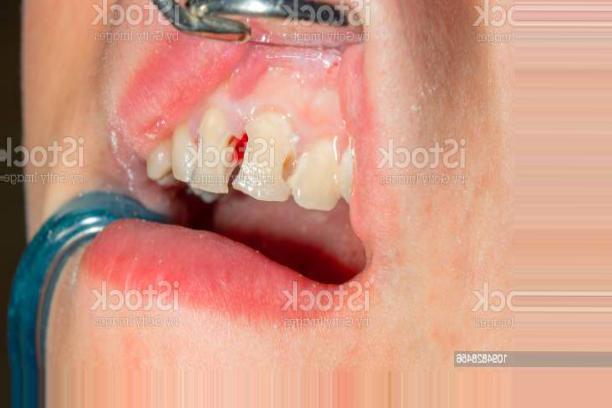
Condition: Caries